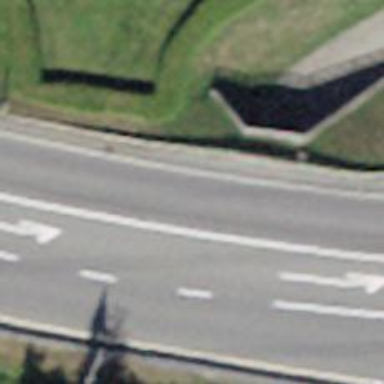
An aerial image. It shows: Footway passing through tunnel.